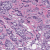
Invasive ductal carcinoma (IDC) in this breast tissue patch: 1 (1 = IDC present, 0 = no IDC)